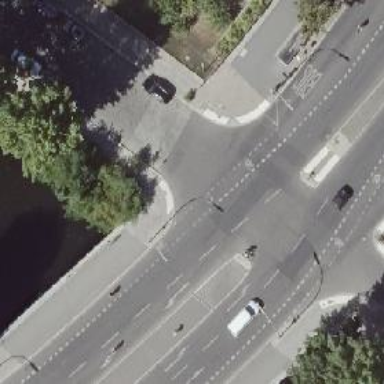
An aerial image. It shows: Asphalt footpath with unmarked crossing.